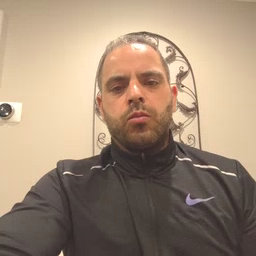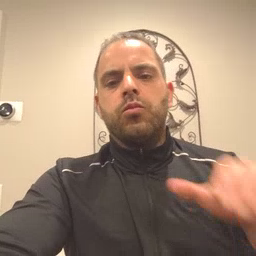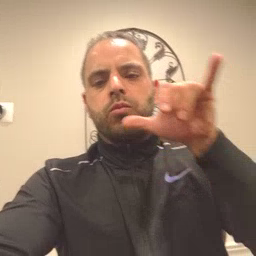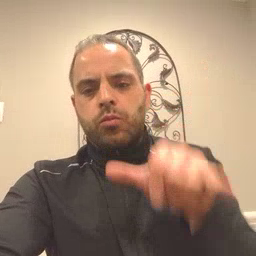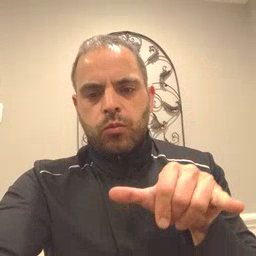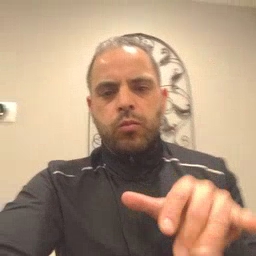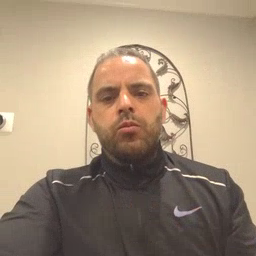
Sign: stay